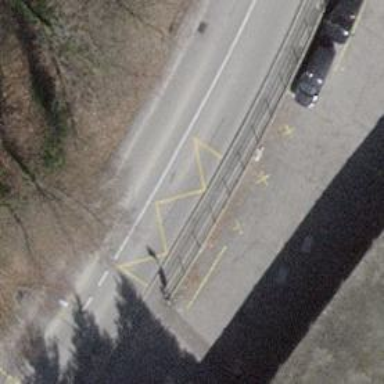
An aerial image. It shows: Bus stop with designated stop position for public transport.